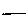
Label: line